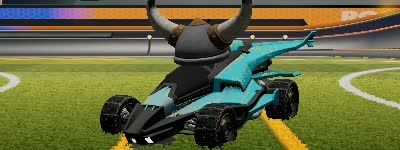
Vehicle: aftershock